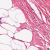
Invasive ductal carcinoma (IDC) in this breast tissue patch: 0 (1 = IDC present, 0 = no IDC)